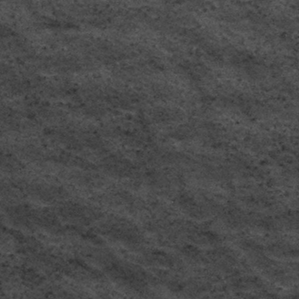
Label: frost